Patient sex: M
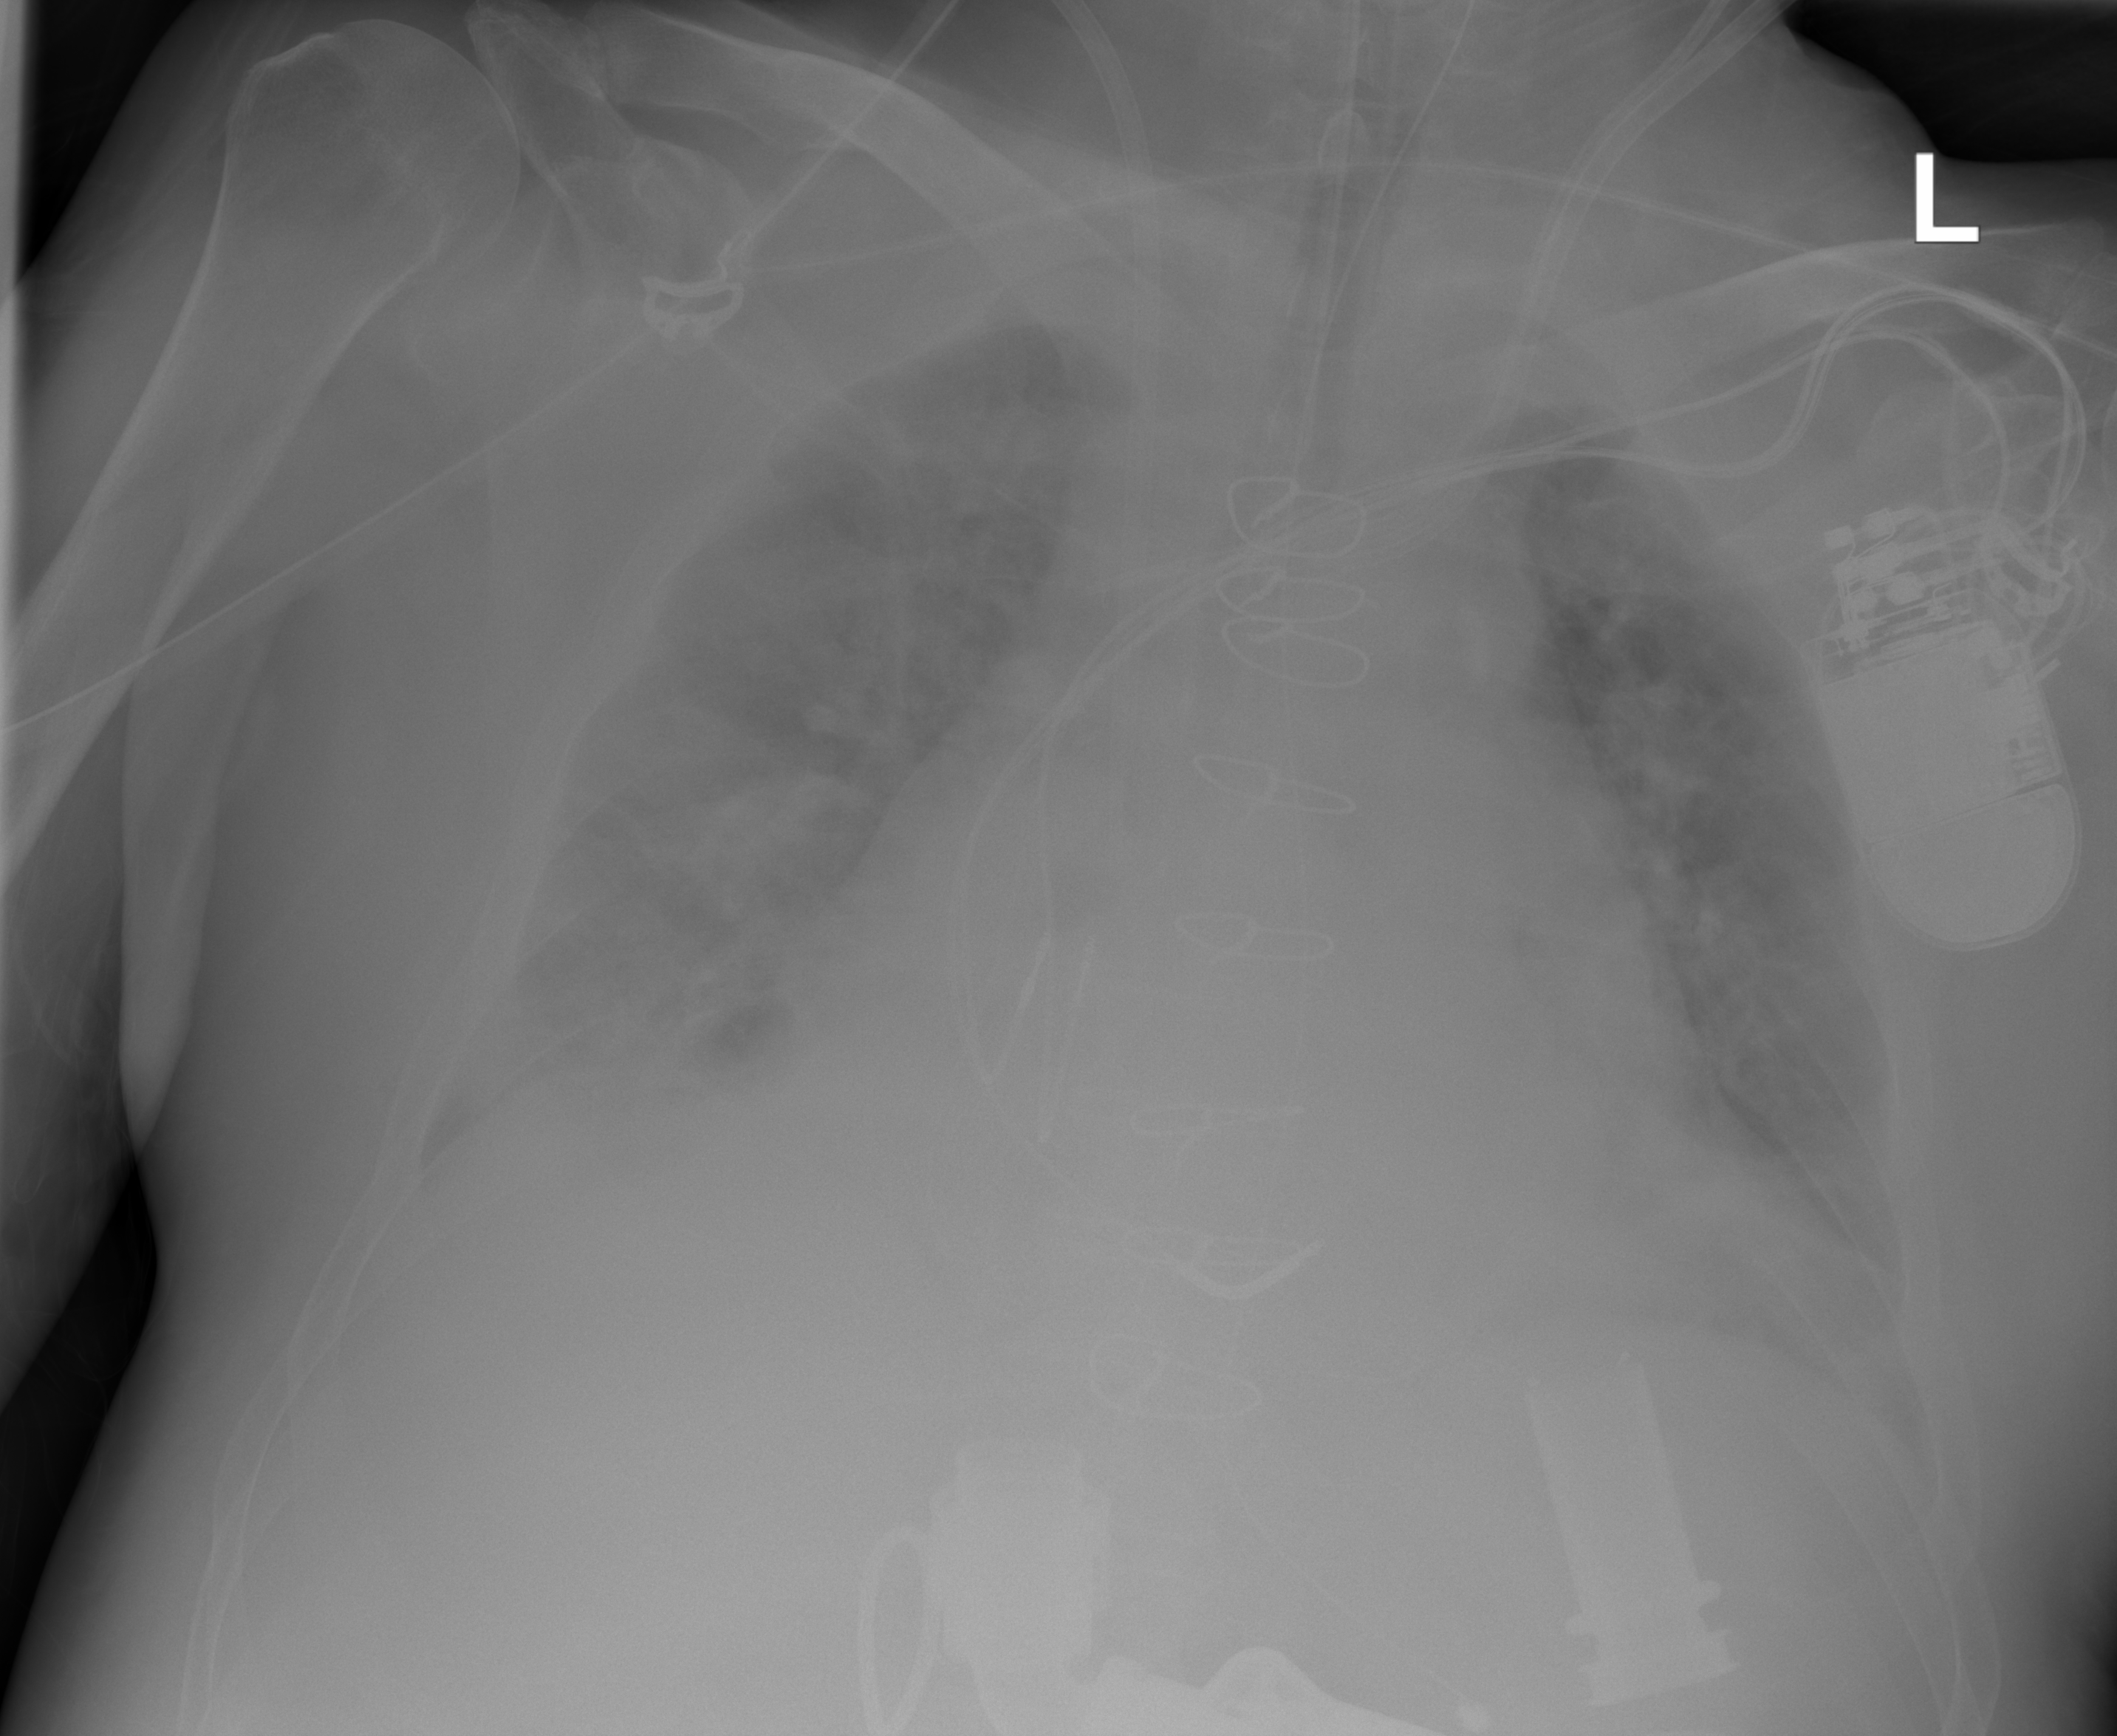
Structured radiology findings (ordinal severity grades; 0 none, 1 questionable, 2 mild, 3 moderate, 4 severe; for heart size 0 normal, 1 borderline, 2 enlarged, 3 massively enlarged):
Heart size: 2
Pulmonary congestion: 2
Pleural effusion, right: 2
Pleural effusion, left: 0
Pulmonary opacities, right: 3
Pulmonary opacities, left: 2
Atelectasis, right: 3
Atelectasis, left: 2